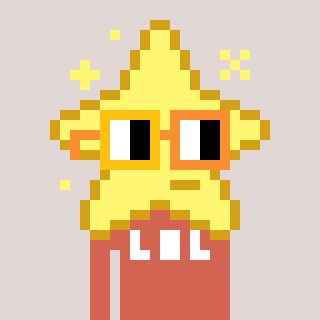
a pixel art character with square yellow and orange glasses, a star-shaped head and a peachy-colored body on a warm background